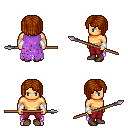
a pixel art fantasy rpg character, male body template, human, tanned skin, maroon tattered cape, red pants, brunette pageboy hairstyle, white cloth bracers, brown shoes, spear, four views (front, back, left, right), 2x2 character sprite sheet, small pixel art, hard edges, no anti-aliasing